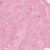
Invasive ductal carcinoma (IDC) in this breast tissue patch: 0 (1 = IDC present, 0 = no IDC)